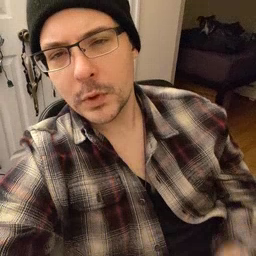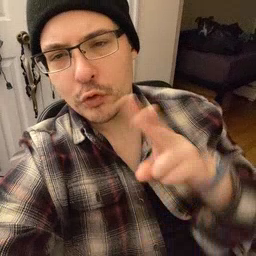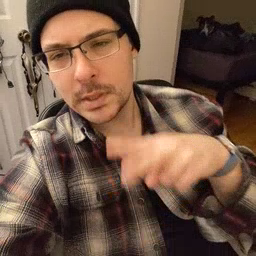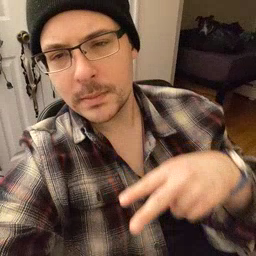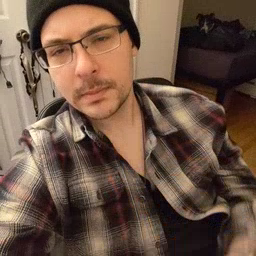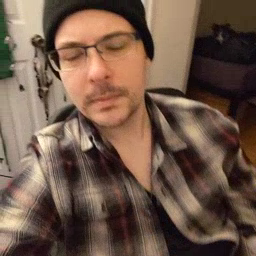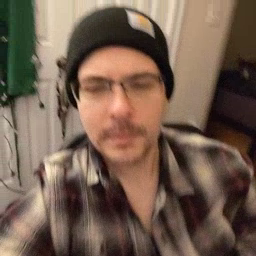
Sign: read